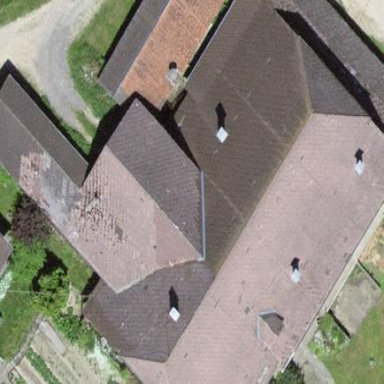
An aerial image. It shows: Farm building.